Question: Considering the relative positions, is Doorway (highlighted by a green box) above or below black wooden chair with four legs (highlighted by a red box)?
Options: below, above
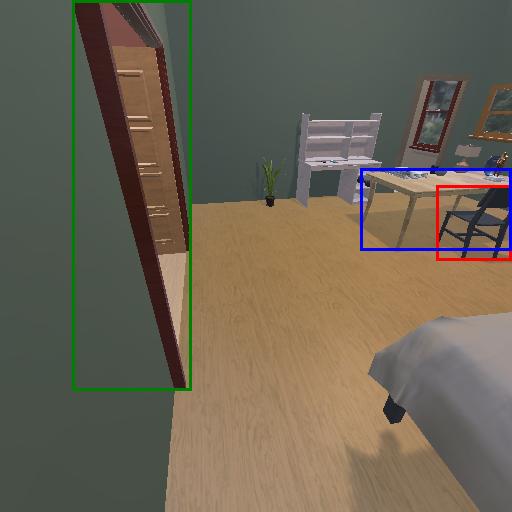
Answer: below